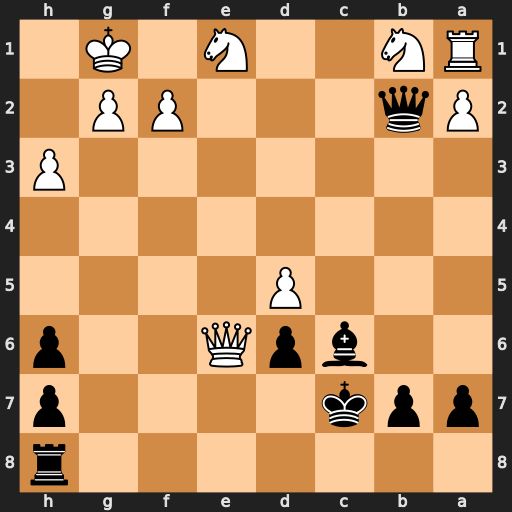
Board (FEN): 7r/ppk4p/2bpQ2p/3P4/8/7P/Pq3PP1/RN2N1K1
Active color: b
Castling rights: -
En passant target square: -
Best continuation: Bd7 Qe4 Qxa1